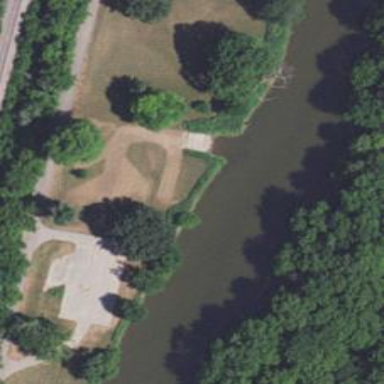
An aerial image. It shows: Slipway on leisure land.